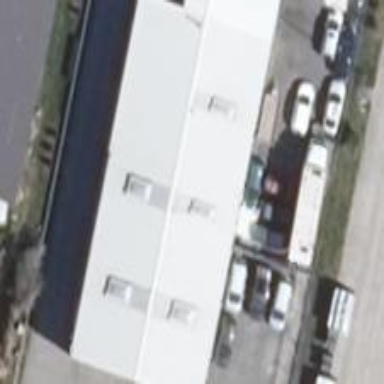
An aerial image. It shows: Industrial building.